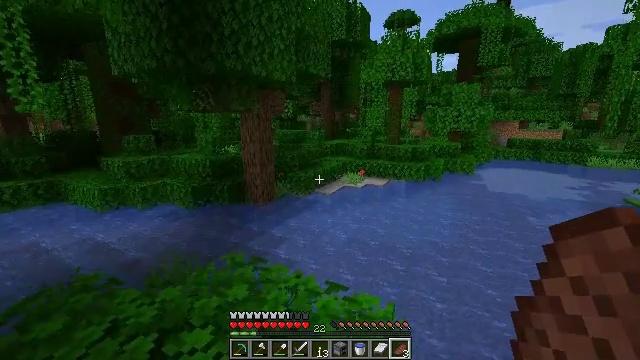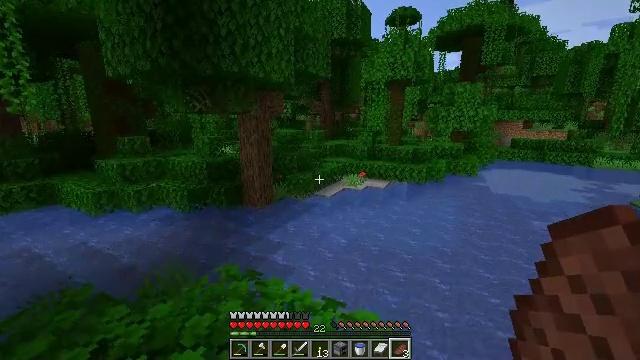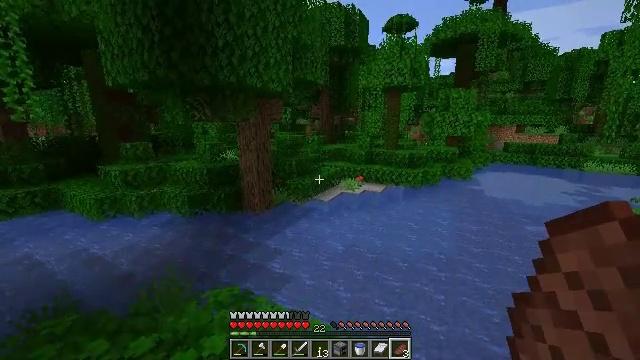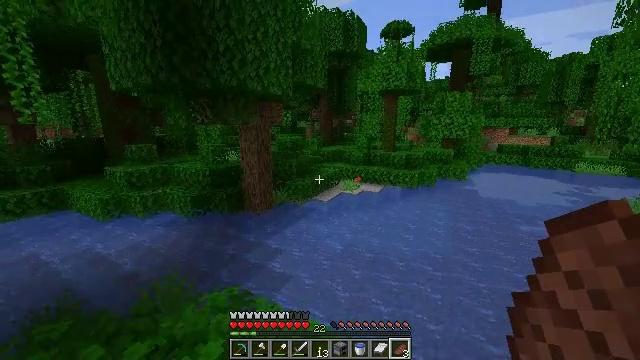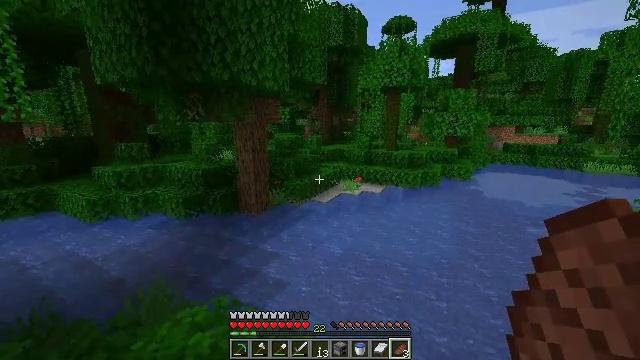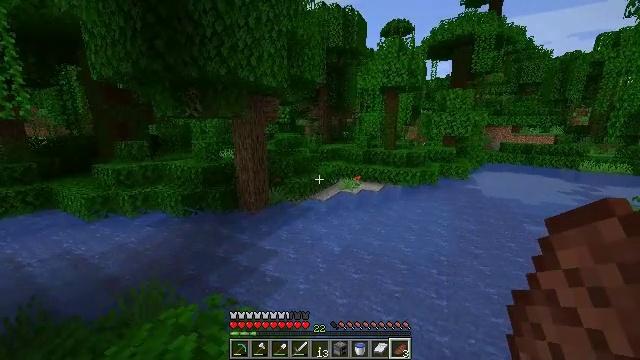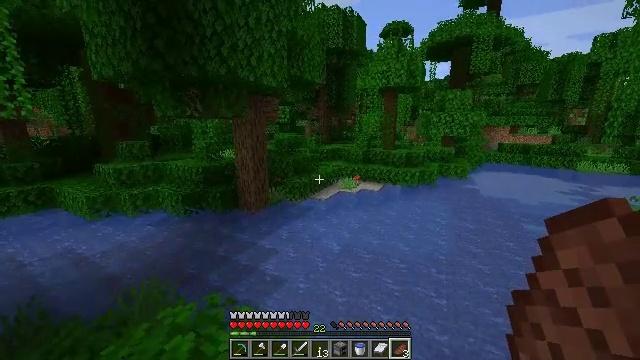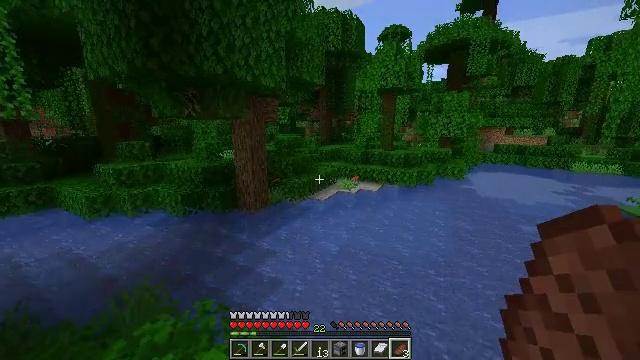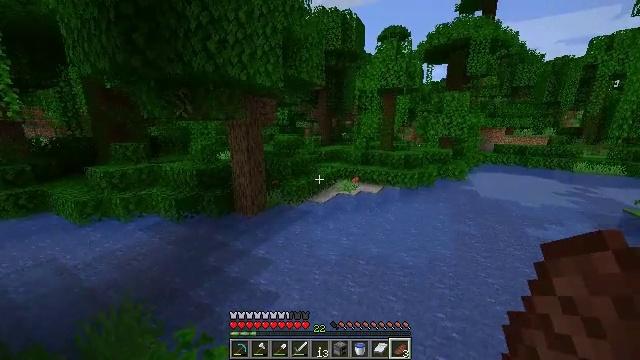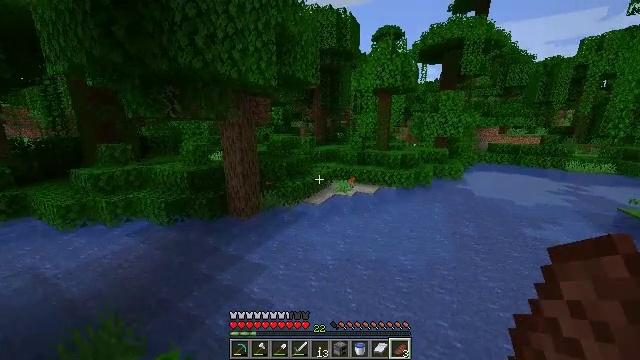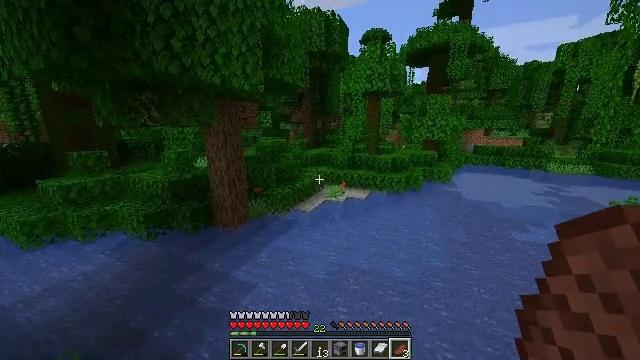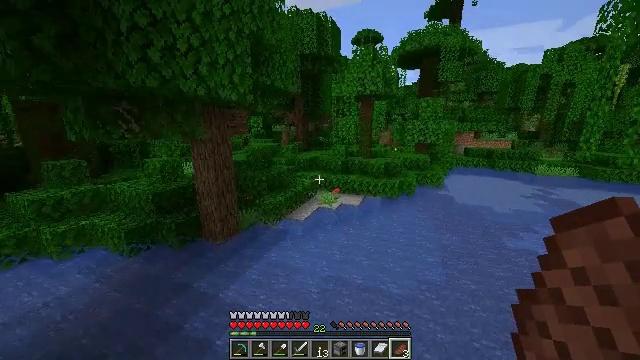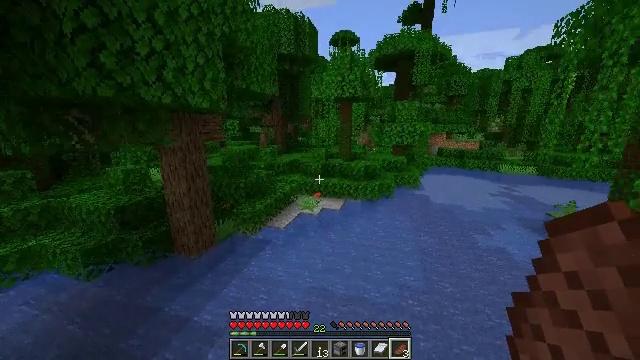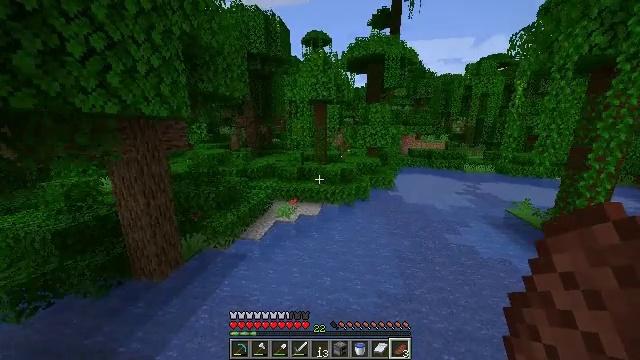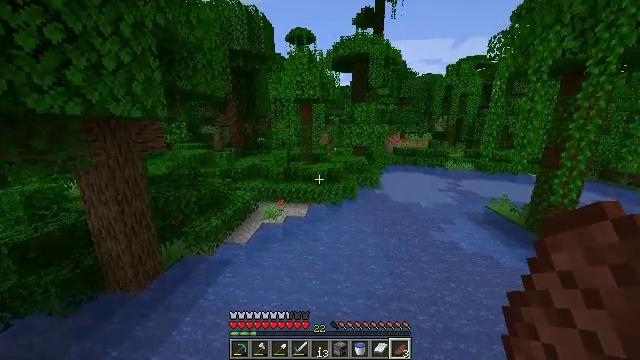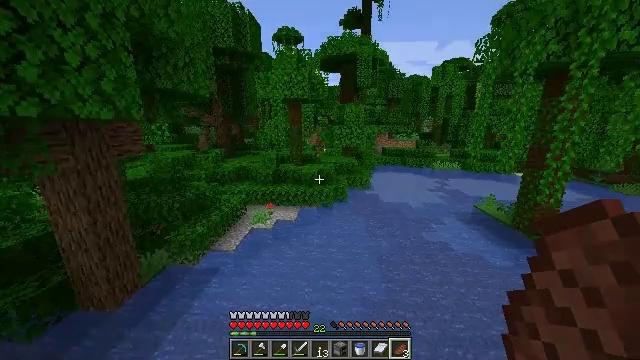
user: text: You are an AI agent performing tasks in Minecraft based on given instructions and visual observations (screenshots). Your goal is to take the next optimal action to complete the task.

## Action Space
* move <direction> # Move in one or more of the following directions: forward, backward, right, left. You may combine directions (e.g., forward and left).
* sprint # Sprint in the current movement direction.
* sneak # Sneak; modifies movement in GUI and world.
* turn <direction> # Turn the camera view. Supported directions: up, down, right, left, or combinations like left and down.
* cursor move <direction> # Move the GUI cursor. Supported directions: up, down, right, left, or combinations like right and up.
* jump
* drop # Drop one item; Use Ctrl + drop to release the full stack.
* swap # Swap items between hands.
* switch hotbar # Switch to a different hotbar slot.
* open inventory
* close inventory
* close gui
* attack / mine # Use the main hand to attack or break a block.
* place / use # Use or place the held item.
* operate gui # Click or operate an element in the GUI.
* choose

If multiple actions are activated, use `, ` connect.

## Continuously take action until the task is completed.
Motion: motion action
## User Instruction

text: Break the melon to get slices.
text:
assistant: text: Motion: move forward, sprint, jump
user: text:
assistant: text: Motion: move forward, sprint
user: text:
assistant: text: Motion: move forward, sprint
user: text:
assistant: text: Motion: move forward, sprint
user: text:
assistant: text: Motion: move forward, sprint
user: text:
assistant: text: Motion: move forward, sprint
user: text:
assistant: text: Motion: move forward, sprint
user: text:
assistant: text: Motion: move forward, sprint
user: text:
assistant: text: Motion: move forward, sprint, turn right
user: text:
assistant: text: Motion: move forward, sprint, turn right, jump
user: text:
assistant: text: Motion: move forward, sprint, turn right, jump
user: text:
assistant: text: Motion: move forward, sprint, turn right, jump
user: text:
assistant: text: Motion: move forward, sprint, turn right, jump
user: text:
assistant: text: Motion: move forward, sprint, turn right, jump
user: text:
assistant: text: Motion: move forward, sprint, turn right, jump
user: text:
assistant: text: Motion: move forward, sprint, turn right, jump
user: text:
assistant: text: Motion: move forward and move left, sprint, turn right, jump
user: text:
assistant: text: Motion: move forward and move left, sprint, turn right, jump
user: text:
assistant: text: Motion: move forward and move left, sprint, turn right, jump
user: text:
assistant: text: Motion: move forward and move left, sprint, turn right, jump
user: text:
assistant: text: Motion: move forward and move left, sprint
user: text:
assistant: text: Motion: move forward and move left, sprint
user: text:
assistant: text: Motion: move forward and move left, sprint
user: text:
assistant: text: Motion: move forward and move left, sprint
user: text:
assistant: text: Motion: move forward and move left, sprint
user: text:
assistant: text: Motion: move forward and move left, sprint
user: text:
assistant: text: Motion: move forward and move left, sprint
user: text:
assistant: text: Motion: move forward and move left, sprint
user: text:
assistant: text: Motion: move forward and move left, sprint
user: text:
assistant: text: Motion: move forward and move left, sprint